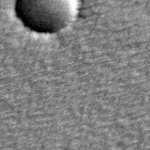
Label: no_change